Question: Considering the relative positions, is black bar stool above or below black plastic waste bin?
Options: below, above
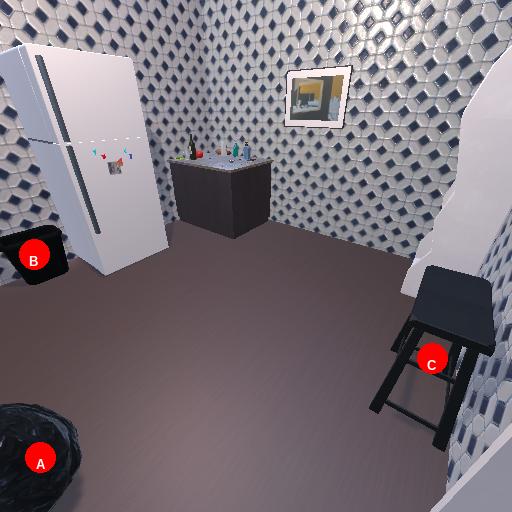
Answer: below